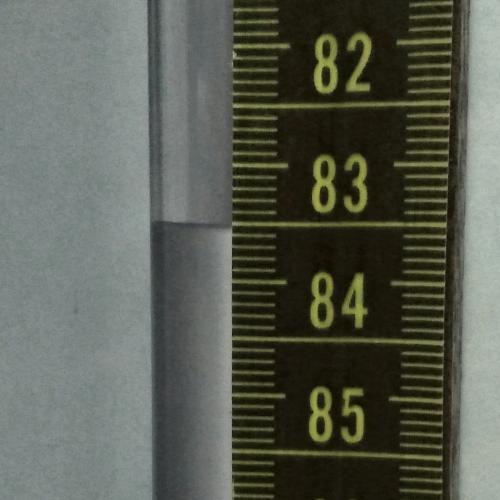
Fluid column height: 83.5 cm